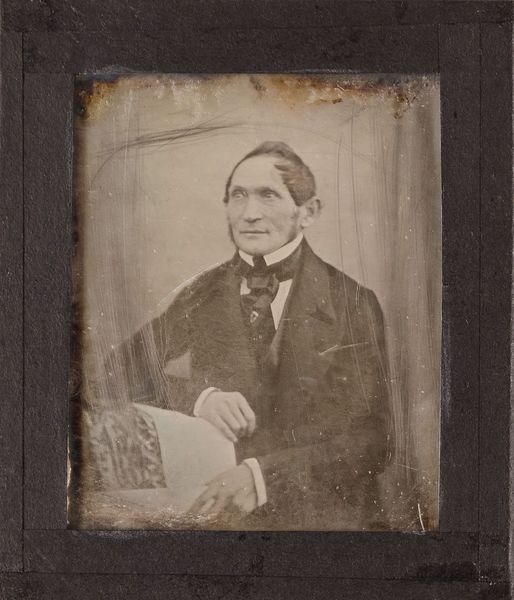
Titel: Unbekannter Mann
Künstler: Jan Maloch
Standort: Hamburg
Institution: Museum für Kunst und Gewerbe Hamburg
Schlagwörter: mann, portrait, figur, foto, fotografie, photographie, photo, lichtbild, daguerreotypie, bildwerke, angewandte und bildende kunst, hessische systematik, porträt, porträtfotografie, porträtphotographie, hüftbild